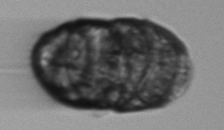
Label: Margalefidinium